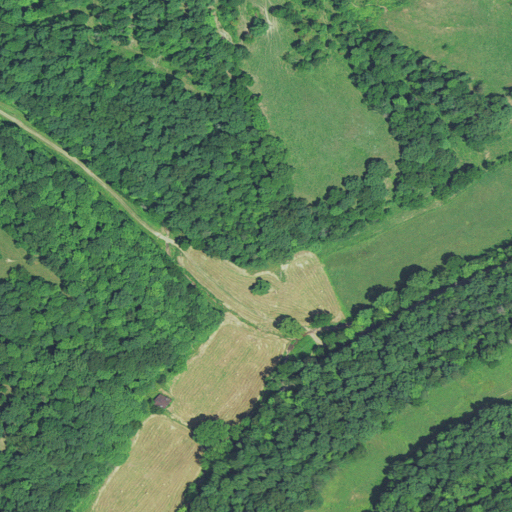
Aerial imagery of valley in West Virginia named Granny Hollow containing deciduous forest, pasture, open development, shrub, and grassland